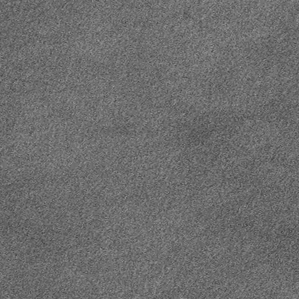
Label: frost